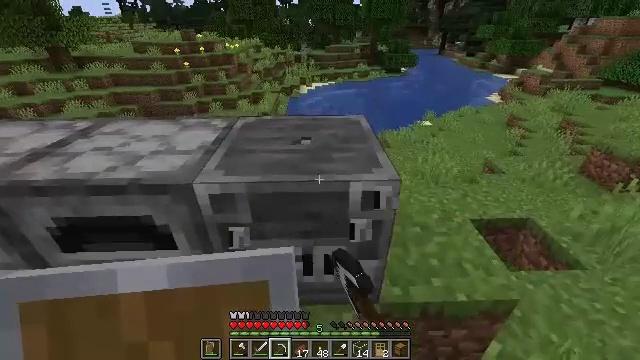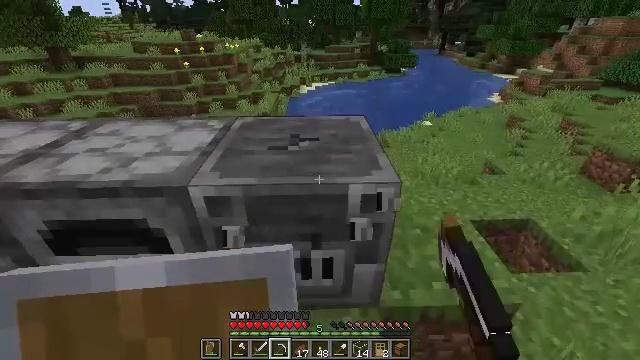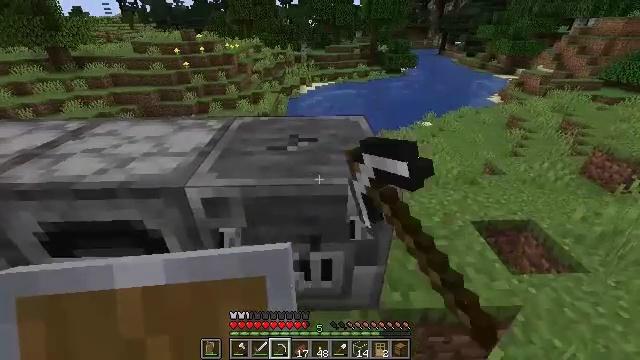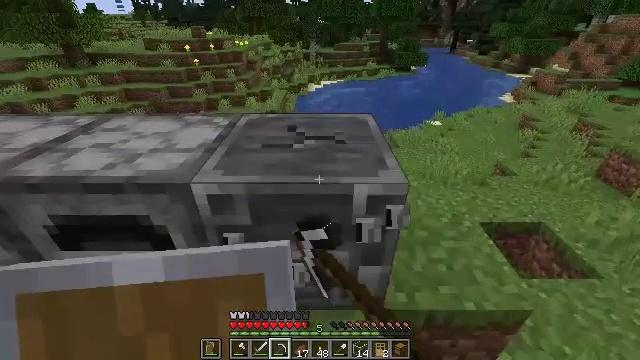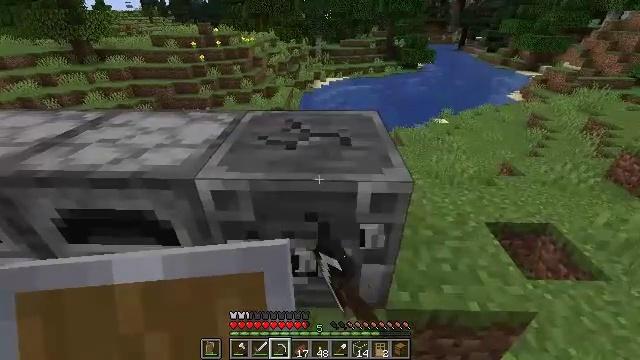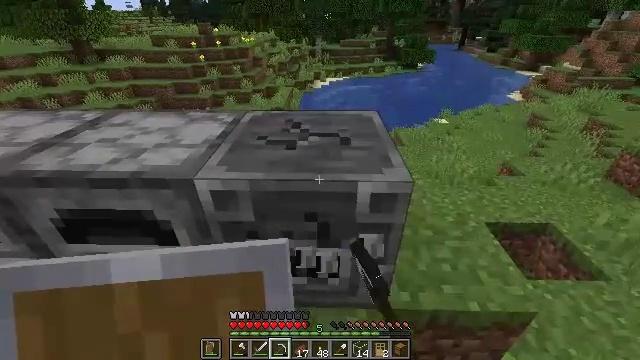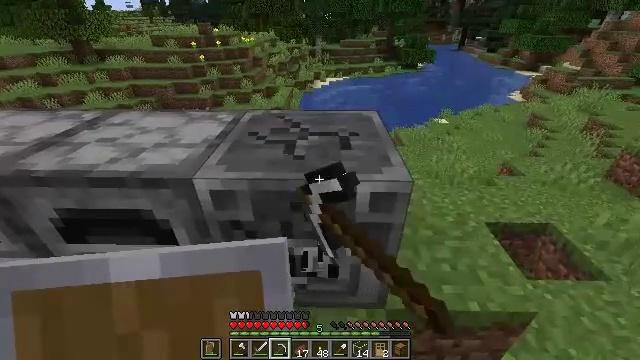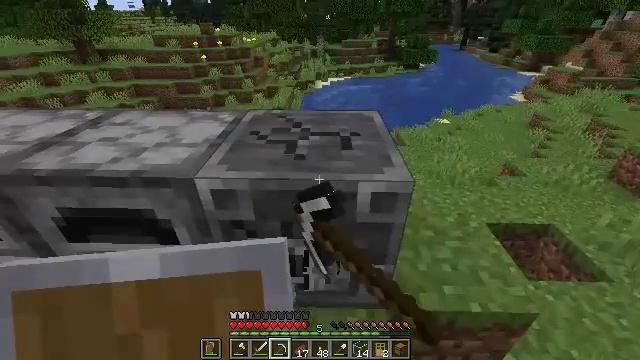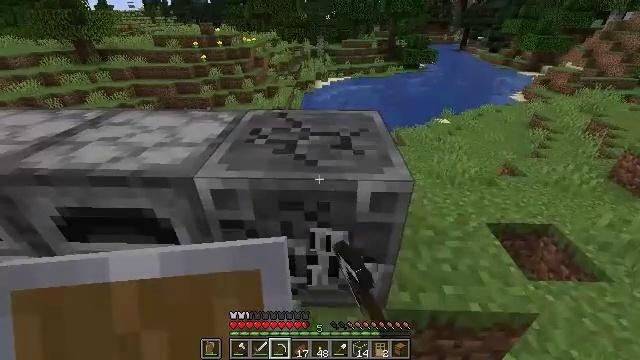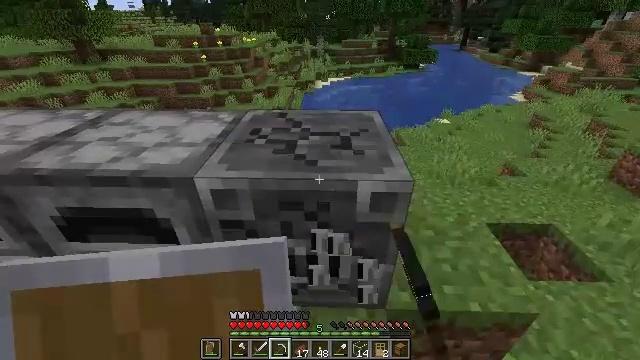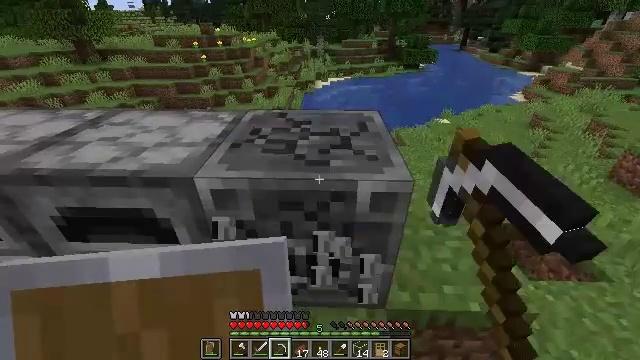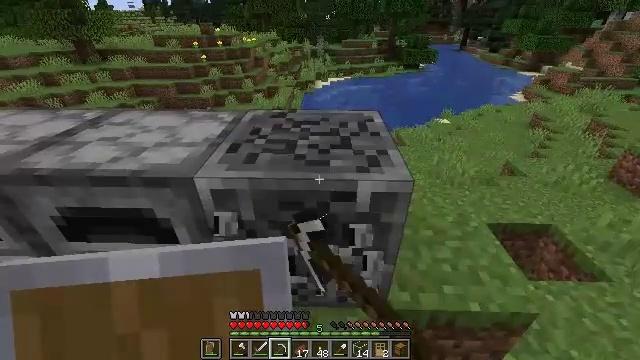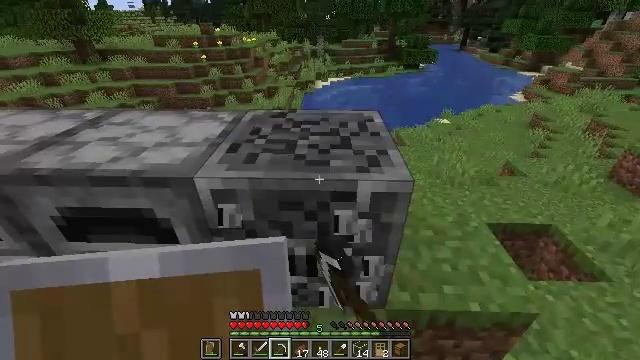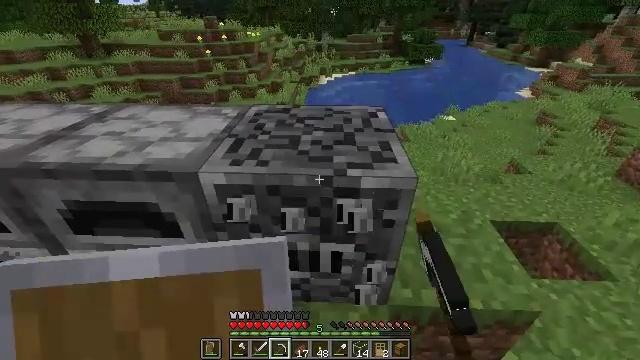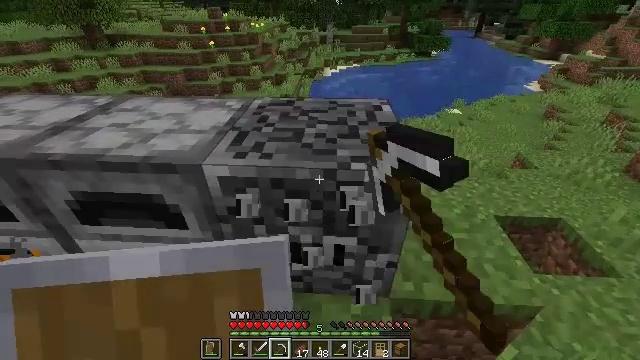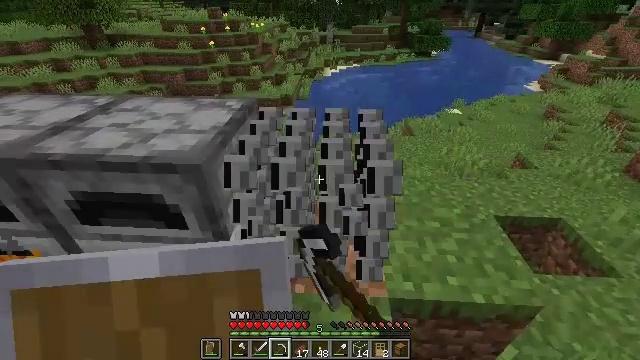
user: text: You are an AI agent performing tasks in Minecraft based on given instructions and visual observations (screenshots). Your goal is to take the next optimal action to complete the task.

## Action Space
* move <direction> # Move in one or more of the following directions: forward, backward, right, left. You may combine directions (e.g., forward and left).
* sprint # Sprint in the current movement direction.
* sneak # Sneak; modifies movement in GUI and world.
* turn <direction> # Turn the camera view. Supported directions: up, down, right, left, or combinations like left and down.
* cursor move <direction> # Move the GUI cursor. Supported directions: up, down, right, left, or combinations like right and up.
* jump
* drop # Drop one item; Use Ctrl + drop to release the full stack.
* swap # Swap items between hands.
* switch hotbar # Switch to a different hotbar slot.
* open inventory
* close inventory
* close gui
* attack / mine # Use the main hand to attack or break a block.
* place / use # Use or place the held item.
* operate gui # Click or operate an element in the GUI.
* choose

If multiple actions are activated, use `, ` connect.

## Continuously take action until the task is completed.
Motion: motion action
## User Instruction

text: Mine the blast furnace.
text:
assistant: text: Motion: attack / mine
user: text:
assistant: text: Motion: attack / mine
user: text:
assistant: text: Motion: turn left, attack / mine
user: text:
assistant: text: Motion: turn left, attack / mine
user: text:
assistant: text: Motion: attack / mine
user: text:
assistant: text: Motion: attack / mine
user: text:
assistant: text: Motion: attack / mine
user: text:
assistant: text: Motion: attack / mine
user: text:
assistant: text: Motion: attack / mine
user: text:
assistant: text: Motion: attack / mine
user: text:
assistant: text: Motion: attack / mine
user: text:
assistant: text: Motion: attack / mine
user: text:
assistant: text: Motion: attack / mine
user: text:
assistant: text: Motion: turn down, attack / mine
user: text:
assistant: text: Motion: attack / mine
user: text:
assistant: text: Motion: attack / mine
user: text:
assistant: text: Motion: move forward, attack / mine
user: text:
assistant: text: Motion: move forward, turn left and down, attack / mine
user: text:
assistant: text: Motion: move forward, turn left and down, attack / mine
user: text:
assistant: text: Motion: attack / mine